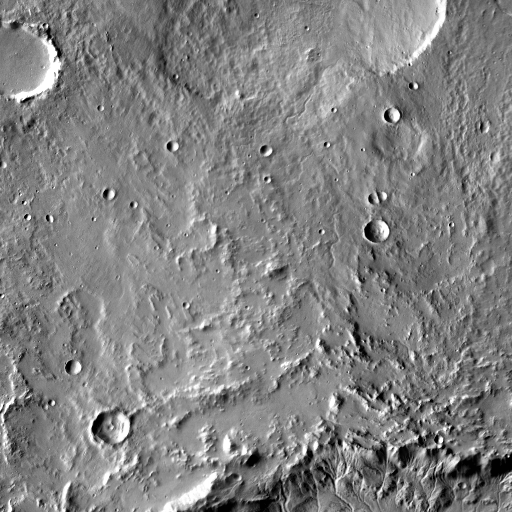
Crater classes present: Background, Other, Buried, Secondary